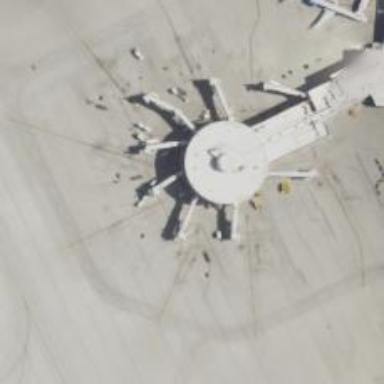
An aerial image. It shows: Airport gate.